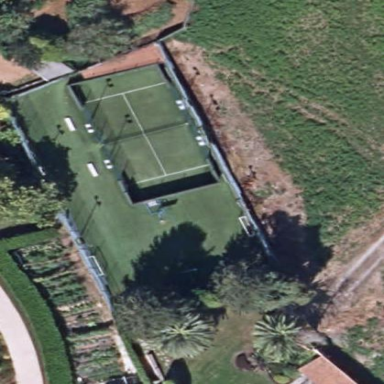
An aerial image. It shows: Tennis court on pitch.